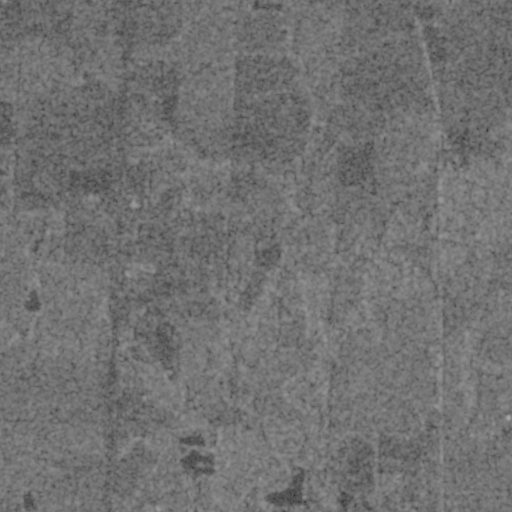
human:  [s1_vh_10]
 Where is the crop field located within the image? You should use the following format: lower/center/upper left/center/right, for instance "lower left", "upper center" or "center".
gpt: The crop field is located in the upper right of the image.
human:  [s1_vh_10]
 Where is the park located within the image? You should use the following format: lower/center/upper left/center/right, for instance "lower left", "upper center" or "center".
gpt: The park is located in the upper right of the image.
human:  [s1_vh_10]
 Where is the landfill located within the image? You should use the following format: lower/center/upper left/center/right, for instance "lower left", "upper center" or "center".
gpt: There is no landfill in the image.

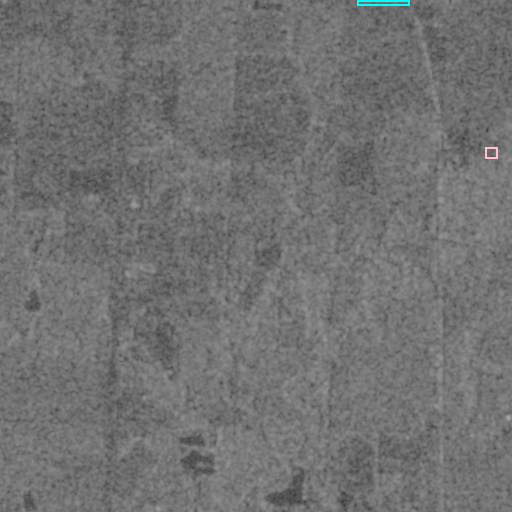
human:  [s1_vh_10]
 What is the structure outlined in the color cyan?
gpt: The structure outlined in cyan is a crop field.
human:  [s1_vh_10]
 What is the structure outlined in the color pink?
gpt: The structure outlined in pink is a park.
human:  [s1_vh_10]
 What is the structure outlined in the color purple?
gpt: There is no purple outline.